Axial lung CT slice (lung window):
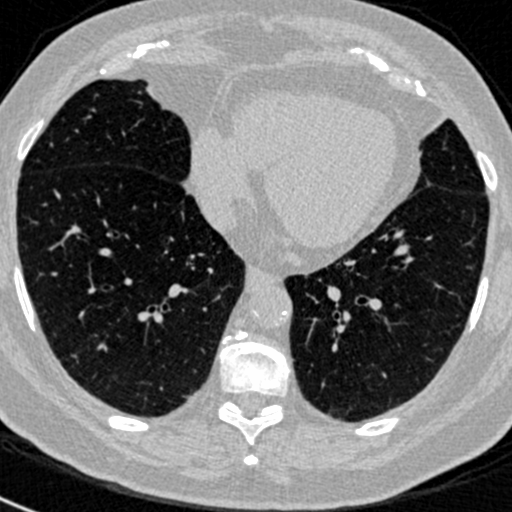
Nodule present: no